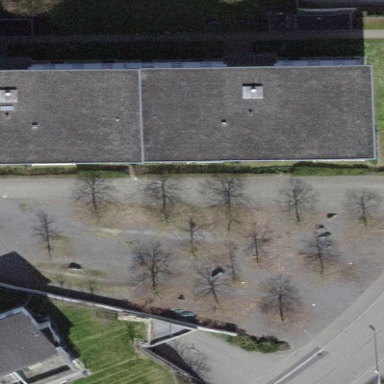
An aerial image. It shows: Residential garden.